Interaction volume radius: 10 \u00c5
Interaction volume height: 15 \u00c5
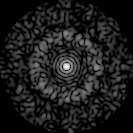
Disorder parameter: 0.8724